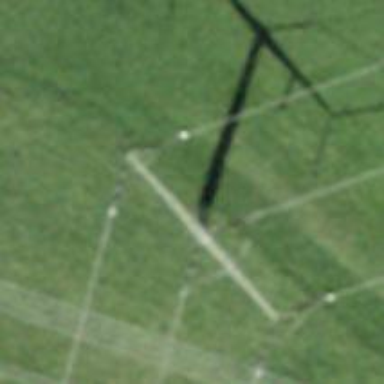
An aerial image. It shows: Three cables of power line.